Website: slack
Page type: stored-credit-cards
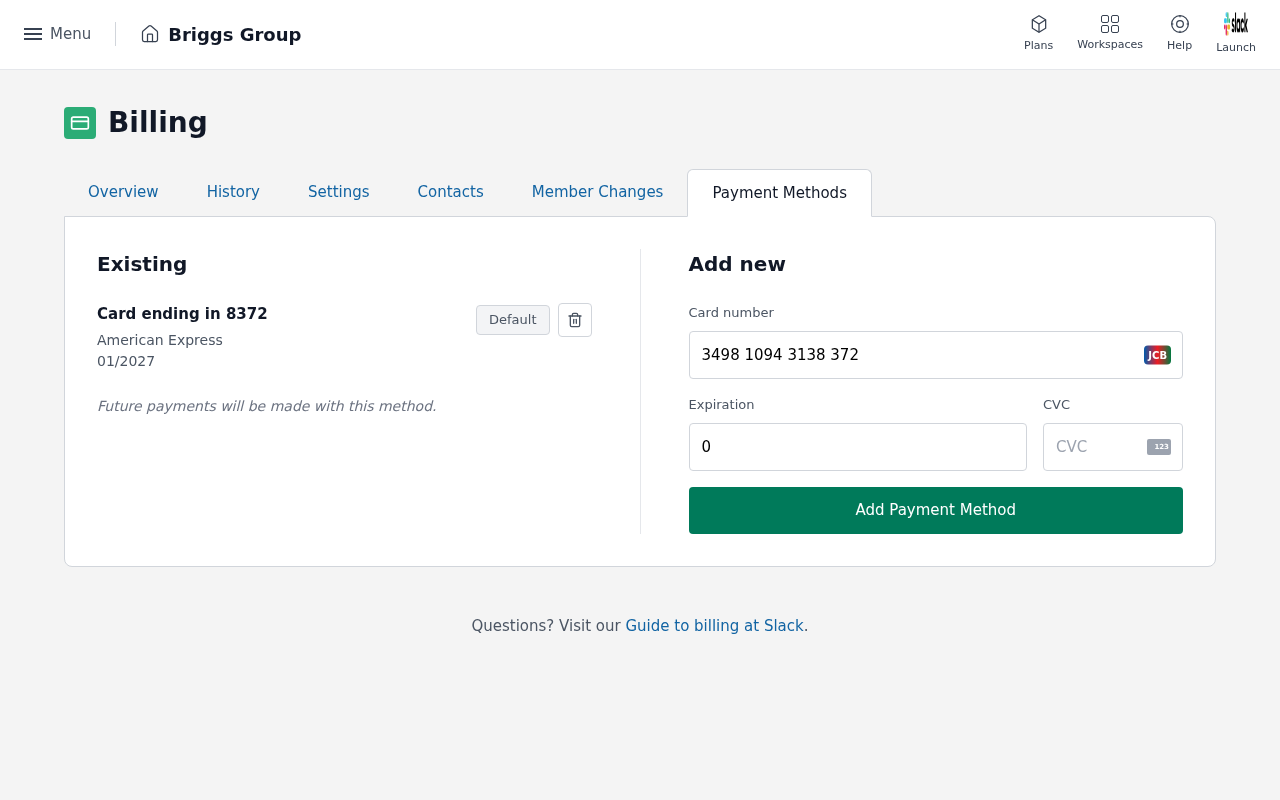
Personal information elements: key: PII_CARD_CVV
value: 8230
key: PII_CARD_EXPIRY
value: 01/2027
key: PII_CARD_EXPIRY
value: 01/27
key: PII_CARD_LAST4
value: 8372
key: PII_CARD_NUMBER
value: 3498 1094 3138 372
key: PII_CARD_TYPE
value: American Express
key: PII_COMPANY
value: Briggs Group